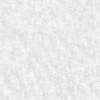
Label: no_change